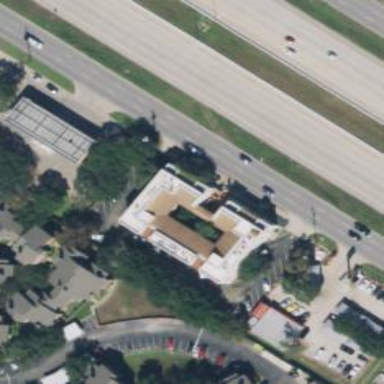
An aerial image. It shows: Office building with flat roof.